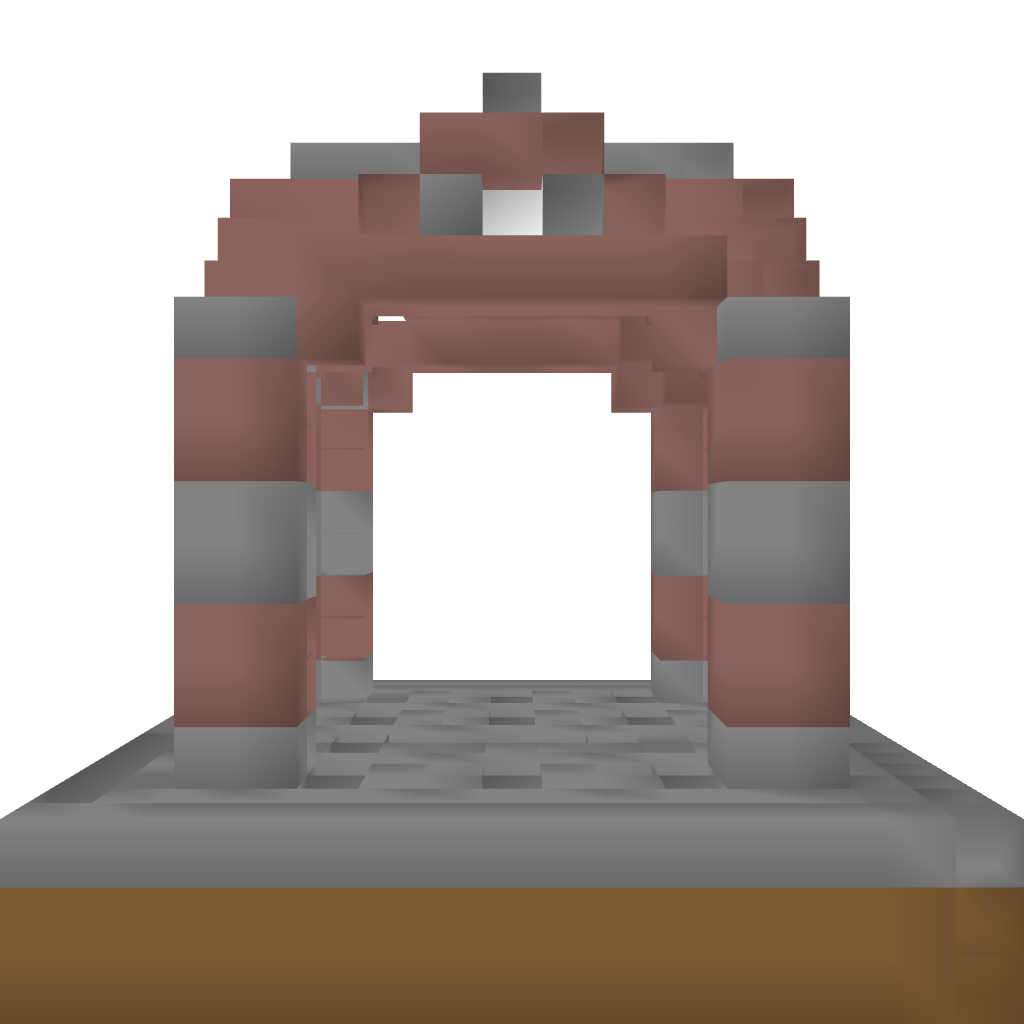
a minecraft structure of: Entrance Way bad low quality